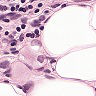
Metastatic tissue present: yes